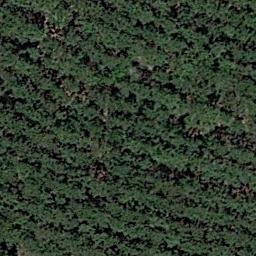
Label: forest